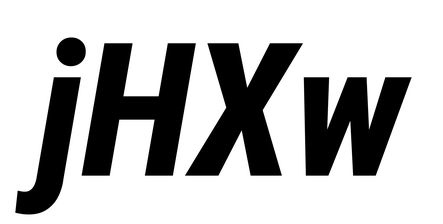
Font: Roboto-Italic_Condensed_ExtraBold_Italic